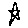
Label: star